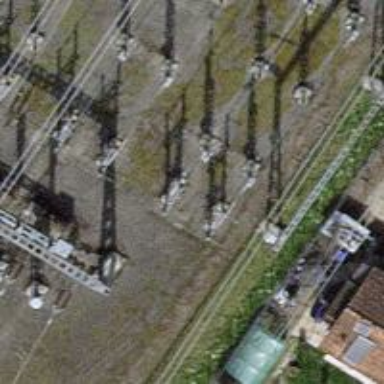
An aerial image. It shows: Switch used for power control.